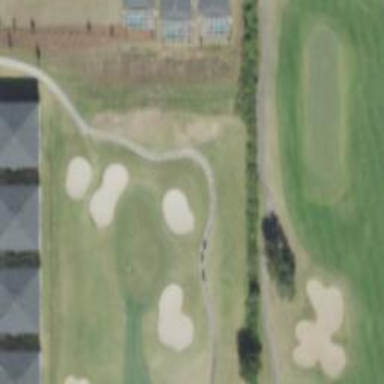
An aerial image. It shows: Golf hole.